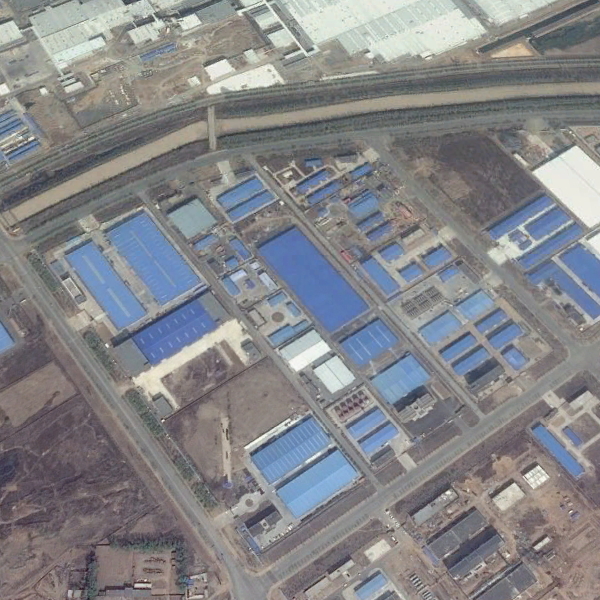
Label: Industrial